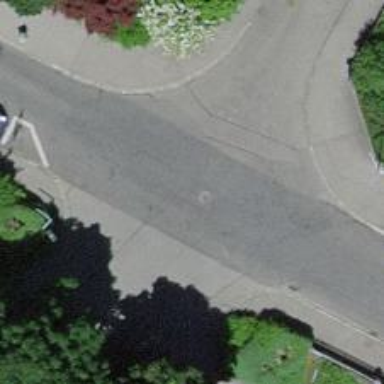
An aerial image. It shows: Residential road with sidewalks on both sides.